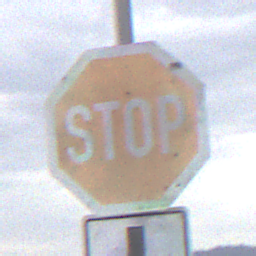
Verkehrszeichen: Stop
Zusatzzeichen unten: VerlaufVorfahrtsstrasse2
Umgebung: Outdoor, Suburban
Tageszeit: Midday
Wetter: Overcast
Licht: Natural
Jahreszeit: NotSpecified
Kontrast: LowContrast